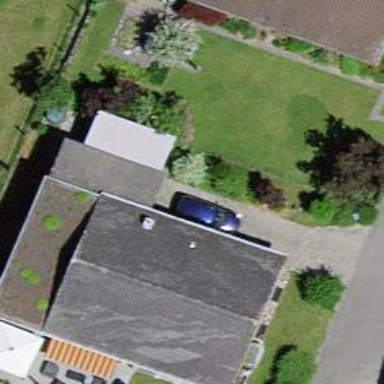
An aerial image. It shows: Residential building.